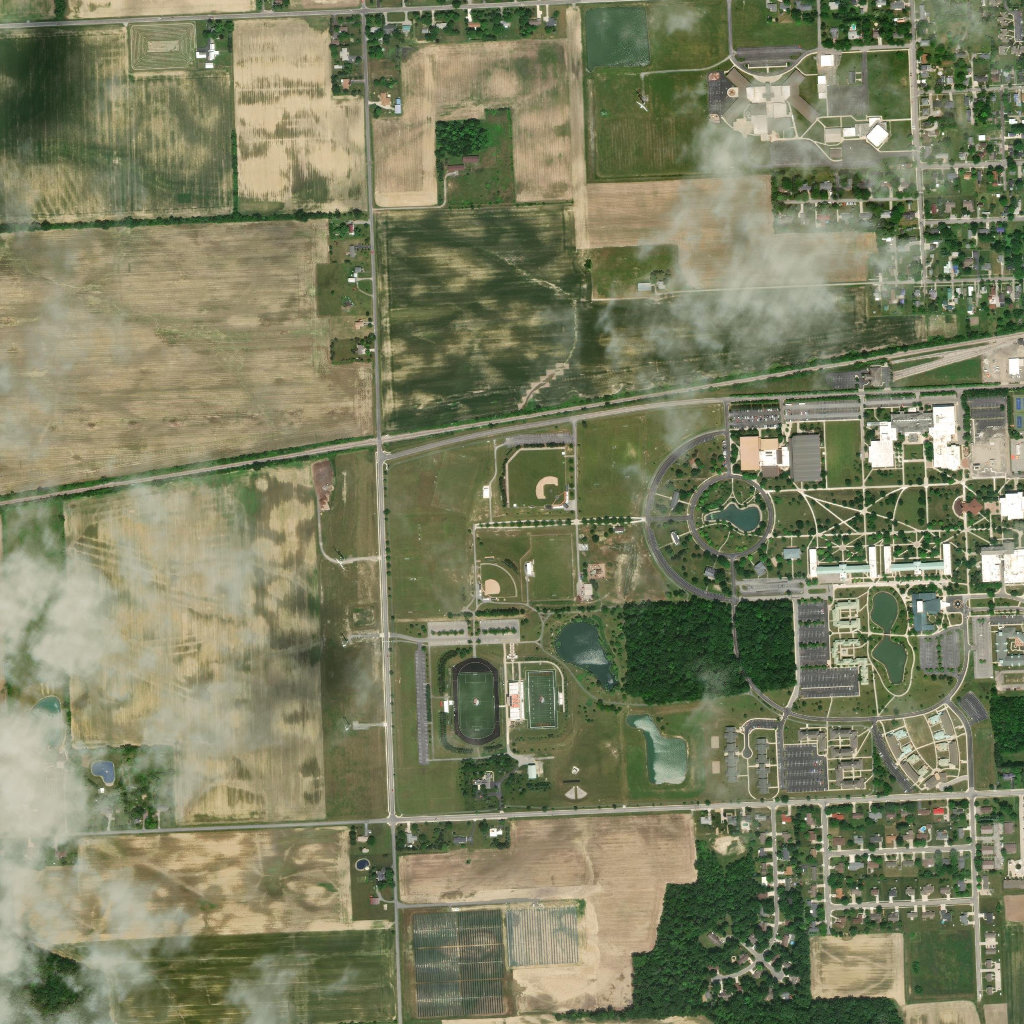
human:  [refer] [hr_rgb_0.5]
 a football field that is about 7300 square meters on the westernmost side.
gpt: <box>[[44, 65, 48, 71, 0]]</box>